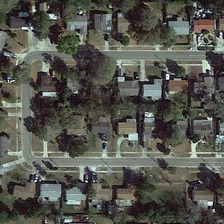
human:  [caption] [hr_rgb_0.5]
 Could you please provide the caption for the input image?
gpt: many buildings and green trees are in a dense residential area .

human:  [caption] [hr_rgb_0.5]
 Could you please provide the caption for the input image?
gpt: many green trees are arranged in the residential region .

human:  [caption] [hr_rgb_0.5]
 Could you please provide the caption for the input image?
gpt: many buildings and green trees are in a dense residential area .

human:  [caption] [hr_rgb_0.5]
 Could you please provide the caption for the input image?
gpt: many green trees are arranged in the residential region .

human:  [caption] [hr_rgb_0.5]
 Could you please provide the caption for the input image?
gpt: many buildings and green trees are in a dense residential area .